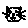
Label: cat